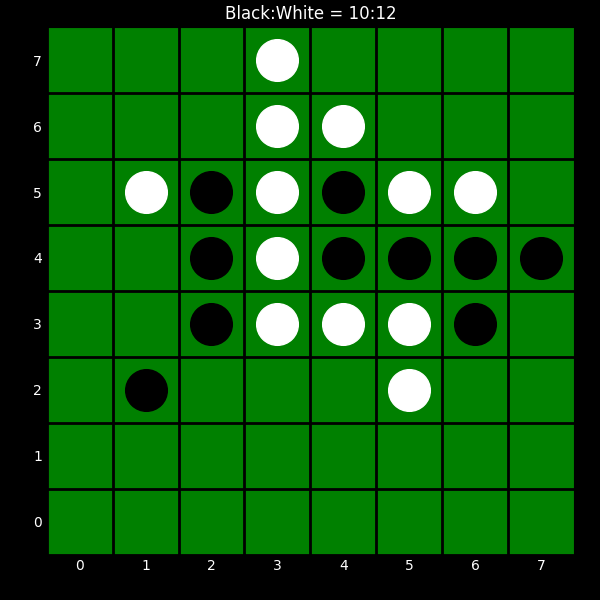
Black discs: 10
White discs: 12